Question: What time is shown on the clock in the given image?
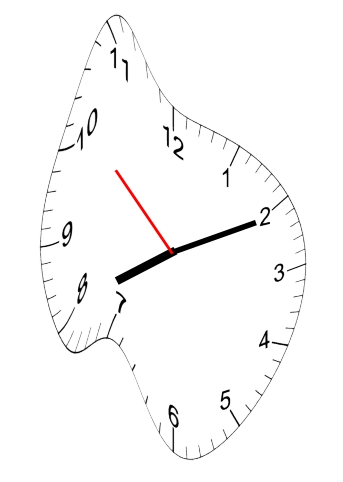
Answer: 08:10:52